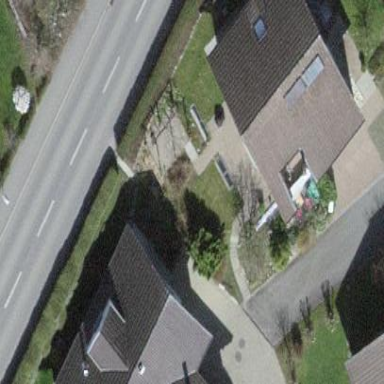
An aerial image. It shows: Detached building.